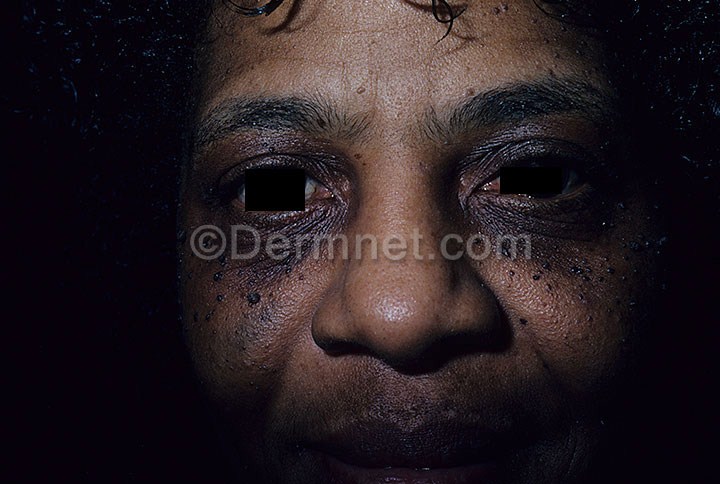
Disease: Seborrheic Keratoses and other Benign Tumors